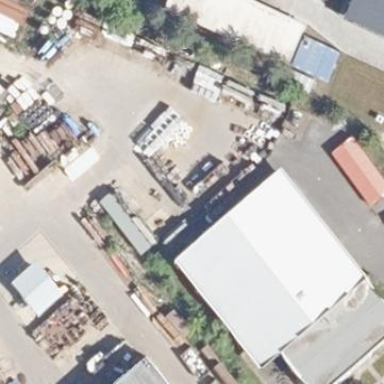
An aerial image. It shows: Commercial building.